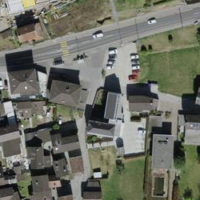
EUNIS habitat code: 54
Species observed at this site:
Erigeron karvinskianus